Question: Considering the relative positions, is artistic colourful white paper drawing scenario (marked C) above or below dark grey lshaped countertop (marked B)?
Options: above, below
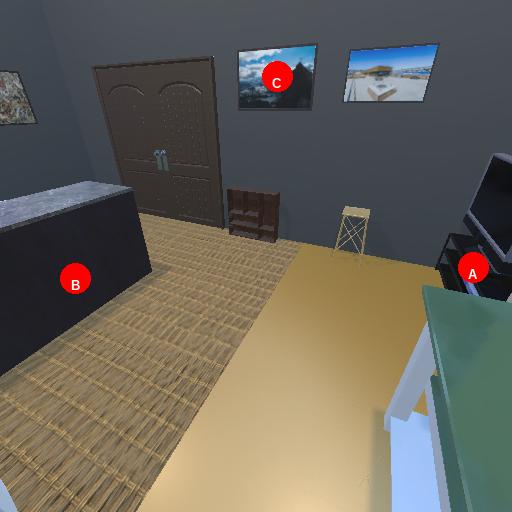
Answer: above